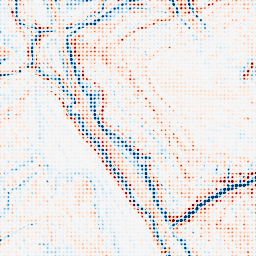
Category: edge_preserving
Decomposition family: bilateral
Decomposition parameters: d: 15
sigma_color: 100
sigma_space: 50
Upsampling method: sinc_hamming
Upsampling parameters: scale: 8
kernel_size: 4
Upsampling scale: 8